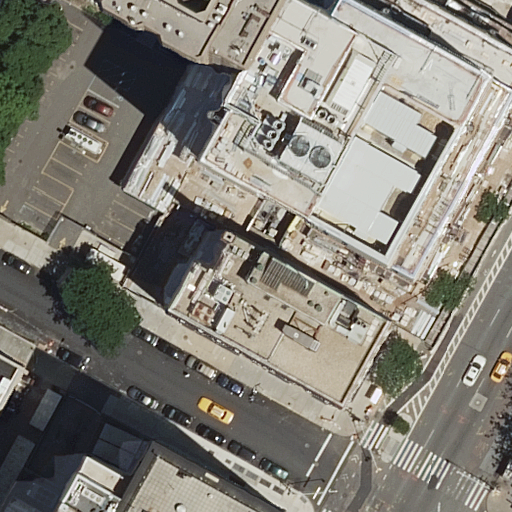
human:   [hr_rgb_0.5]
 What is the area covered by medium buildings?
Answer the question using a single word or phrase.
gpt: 603m2

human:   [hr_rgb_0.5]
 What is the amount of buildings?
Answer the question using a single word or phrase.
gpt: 7

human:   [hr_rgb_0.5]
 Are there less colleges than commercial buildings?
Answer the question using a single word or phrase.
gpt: no

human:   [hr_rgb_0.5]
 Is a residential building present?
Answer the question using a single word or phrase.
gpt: yes

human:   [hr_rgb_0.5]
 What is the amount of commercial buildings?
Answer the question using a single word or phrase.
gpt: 0

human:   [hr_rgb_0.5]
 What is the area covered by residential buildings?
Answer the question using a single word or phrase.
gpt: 4282m2

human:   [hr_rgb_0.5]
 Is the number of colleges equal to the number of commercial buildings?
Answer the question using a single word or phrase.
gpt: no

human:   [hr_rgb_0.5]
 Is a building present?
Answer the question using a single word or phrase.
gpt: yes

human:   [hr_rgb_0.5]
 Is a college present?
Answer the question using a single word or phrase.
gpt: yes

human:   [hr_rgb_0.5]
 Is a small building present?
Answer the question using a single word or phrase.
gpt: yes

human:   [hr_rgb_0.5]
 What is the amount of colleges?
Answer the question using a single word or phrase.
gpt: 1

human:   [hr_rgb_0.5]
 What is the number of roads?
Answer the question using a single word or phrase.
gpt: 7

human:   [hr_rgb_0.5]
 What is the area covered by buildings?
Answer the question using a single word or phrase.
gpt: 4282m2

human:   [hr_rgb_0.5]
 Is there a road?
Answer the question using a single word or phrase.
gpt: yes

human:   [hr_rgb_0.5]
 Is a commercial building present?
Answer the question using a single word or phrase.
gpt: no

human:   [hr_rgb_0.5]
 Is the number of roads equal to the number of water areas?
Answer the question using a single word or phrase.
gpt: no

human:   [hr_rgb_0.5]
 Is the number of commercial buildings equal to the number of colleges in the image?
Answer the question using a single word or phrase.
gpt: no

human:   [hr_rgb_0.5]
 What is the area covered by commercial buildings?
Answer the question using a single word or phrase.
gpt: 0m2

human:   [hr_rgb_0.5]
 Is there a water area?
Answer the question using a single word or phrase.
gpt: no

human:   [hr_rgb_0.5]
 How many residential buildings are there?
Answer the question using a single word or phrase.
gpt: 7

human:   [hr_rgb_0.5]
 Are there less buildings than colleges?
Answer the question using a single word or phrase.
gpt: no

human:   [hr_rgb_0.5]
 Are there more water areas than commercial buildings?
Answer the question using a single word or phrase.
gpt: no

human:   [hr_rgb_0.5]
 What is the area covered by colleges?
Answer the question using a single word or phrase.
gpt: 0m2

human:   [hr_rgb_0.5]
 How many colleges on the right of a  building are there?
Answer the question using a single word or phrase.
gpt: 1

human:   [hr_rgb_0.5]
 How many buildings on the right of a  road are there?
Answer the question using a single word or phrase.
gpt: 4

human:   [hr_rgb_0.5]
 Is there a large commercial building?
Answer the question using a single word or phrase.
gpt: no

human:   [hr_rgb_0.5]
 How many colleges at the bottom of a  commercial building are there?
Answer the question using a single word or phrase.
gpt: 0

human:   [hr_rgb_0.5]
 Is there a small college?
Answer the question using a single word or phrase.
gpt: yes

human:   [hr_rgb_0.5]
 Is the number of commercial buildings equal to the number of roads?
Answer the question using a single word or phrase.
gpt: no

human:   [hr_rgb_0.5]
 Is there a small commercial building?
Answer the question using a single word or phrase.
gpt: no

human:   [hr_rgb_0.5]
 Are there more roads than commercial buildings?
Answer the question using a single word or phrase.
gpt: yes

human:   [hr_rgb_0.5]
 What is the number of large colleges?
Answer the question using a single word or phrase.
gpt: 0

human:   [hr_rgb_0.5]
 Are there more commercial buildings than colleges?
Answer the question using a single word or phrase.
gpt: no

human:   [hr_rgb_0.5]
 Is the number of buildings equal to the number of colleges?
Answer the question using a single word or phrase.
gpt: no

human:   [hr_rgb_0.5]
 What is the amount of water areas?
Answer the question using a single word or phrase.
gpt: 0

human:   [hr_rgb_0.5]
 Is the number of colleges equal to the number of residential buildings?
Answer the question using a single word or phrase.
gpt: no

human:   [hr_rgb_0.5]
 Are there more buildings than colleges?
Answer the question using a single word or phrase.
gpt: yes

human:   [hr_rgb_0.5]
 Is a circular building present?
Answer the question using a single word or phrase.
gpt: no

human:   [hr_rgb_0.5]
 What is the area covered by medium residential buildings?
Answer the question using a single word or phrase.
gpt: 603m2

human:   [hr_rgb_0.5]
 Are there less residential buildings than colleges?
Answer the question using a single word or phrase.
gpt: no

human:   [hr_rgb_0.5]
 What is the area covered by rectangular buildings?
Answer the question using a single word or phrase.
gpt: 1235m2

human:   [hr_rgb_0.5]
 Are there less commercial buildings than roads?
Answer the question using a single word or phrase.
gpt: yes

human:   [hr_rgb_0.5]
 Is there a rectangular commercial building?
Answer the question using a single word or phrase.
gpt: no

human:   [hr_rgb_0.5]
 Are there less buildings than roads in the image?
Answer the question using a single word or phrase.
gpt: no

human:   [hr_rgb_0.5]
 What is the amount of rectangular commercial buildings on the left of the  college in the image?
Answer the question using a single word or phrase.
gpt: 0

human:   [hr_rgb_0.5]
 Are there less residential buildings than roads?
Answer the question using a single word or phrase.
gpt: no

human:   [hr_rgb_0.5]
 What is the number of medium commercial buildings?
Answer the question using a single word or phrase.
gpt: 0

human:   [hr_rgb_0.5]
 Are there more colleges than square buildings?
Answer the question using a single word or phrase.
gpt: yes

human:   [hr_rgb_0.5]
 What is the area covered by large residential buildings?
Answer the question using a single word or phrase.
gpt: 3581m2

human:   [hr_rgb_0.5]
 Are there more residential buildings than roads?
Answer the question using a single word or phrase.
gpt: no

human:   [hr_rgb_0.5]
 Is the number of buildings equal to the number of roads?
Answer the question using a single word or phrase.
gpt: yes

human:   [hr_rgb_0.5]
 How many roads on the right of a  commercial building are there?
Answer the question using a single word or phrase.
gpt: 0

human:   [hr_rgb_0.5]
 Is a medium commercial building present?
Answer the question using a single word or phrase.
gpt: no

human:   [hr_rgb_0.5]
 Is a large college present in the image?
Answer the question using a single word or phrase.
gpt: no

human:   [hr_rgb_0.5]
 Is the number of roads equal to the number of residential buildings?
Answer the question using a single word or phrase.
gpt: yes

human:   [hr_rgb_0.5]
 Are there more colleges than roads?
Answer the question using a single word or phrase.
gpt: no

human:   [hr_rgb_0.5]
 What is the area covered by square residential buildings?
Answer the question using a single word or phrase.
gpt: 0m2

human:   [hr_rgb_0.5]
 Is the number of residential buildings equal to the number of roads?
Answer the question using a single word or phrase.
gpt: yes

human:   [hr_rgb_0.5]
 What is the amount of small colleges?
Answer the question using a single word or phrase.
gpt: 1

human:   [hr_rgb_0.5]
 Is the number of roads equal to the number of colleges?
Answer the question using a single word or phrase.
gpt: no

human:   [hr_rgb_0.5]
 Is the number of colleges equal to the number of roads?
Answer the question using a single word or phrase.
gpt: no

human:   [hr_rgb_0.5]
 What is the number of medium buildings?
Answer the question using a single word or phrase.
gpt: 2

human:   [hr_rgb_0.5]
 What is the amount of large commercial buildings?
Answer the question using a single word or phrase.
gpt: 0

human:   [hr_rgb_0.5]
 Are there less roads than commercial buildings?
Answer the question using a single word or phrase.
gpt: no